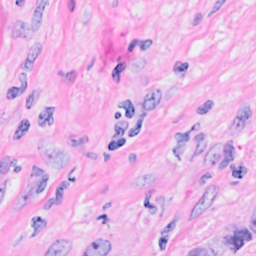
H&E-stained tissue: Breast